Aerial crown-view tile of a tropical tree (Barro Colorado Island, Panama), acquired 20250124:
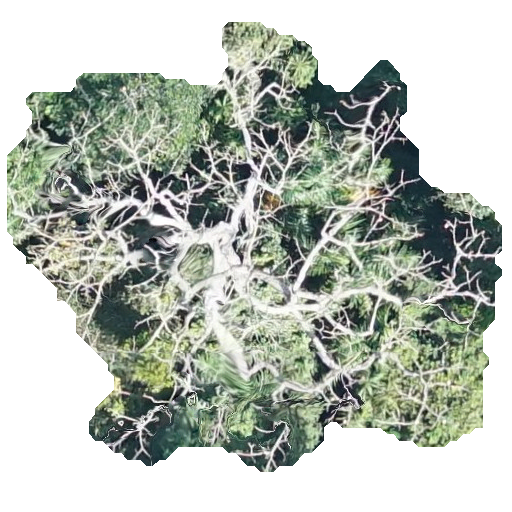
Species: Pseudobombax septenatum
GBIF accepted scientific name: Pseudobombax septenatum
Crown area: 230.638 m²